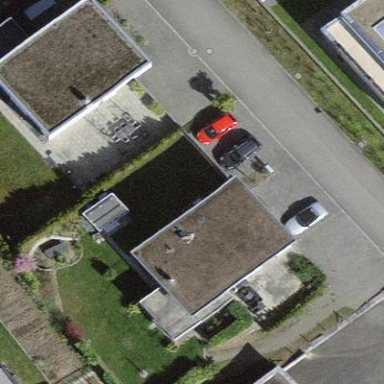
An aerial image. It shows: Garage building.